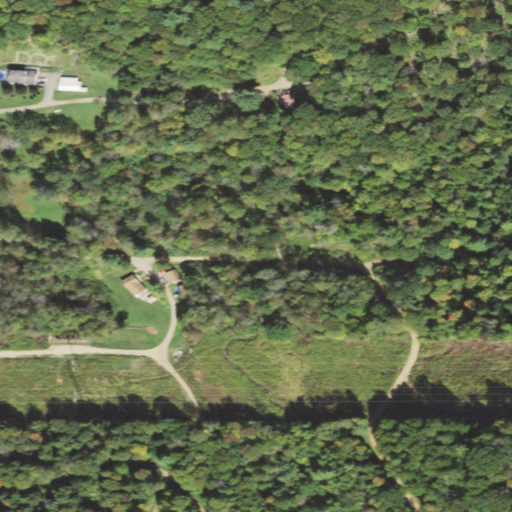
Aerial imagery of valley in Pennsylvania named Possum Hollow containing mixed forest, deciduous forest, open development, pasture, shrub, evergreen forest, low intensity development, and medium intensity development